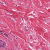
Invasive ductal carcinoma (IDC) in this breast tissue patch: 0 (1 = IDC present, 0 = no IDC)